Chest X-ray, AP view. Patient: 23 years old, sex M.
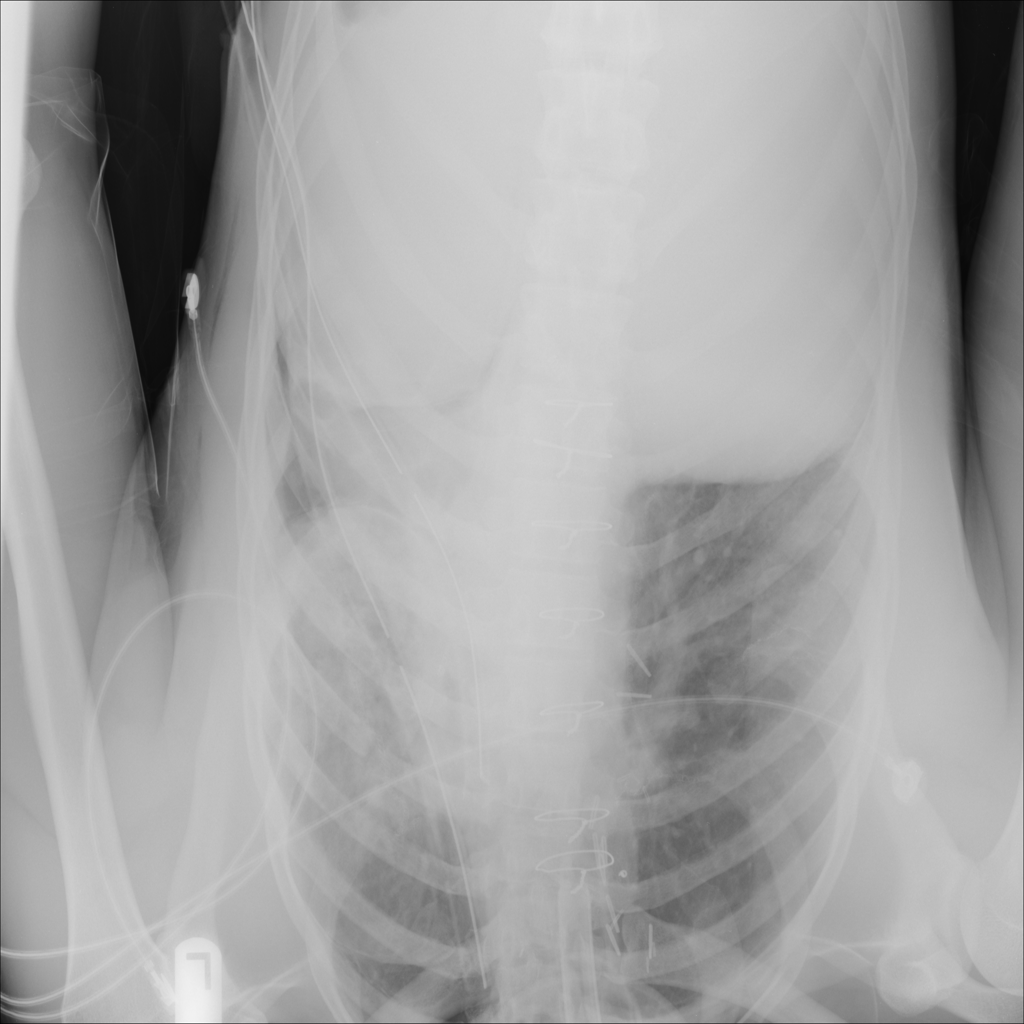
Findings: Pneumothorax